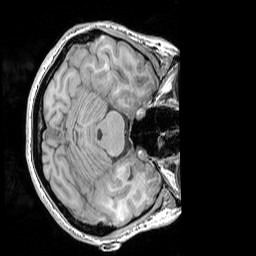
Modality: T1w
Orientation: axial
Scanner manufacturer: siemens
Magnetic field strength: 3 T
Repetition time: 1.83 s
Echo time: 0.00303 s